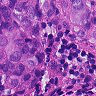
Metastatic tissue present: yes